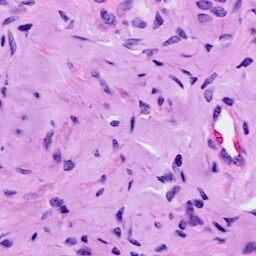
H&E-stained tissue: Cervix